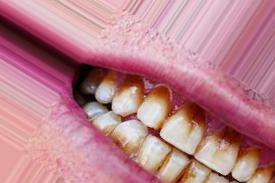
Condition: Tooth Discoloration